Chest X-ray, PA view. Patient: 29 years old, sex F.
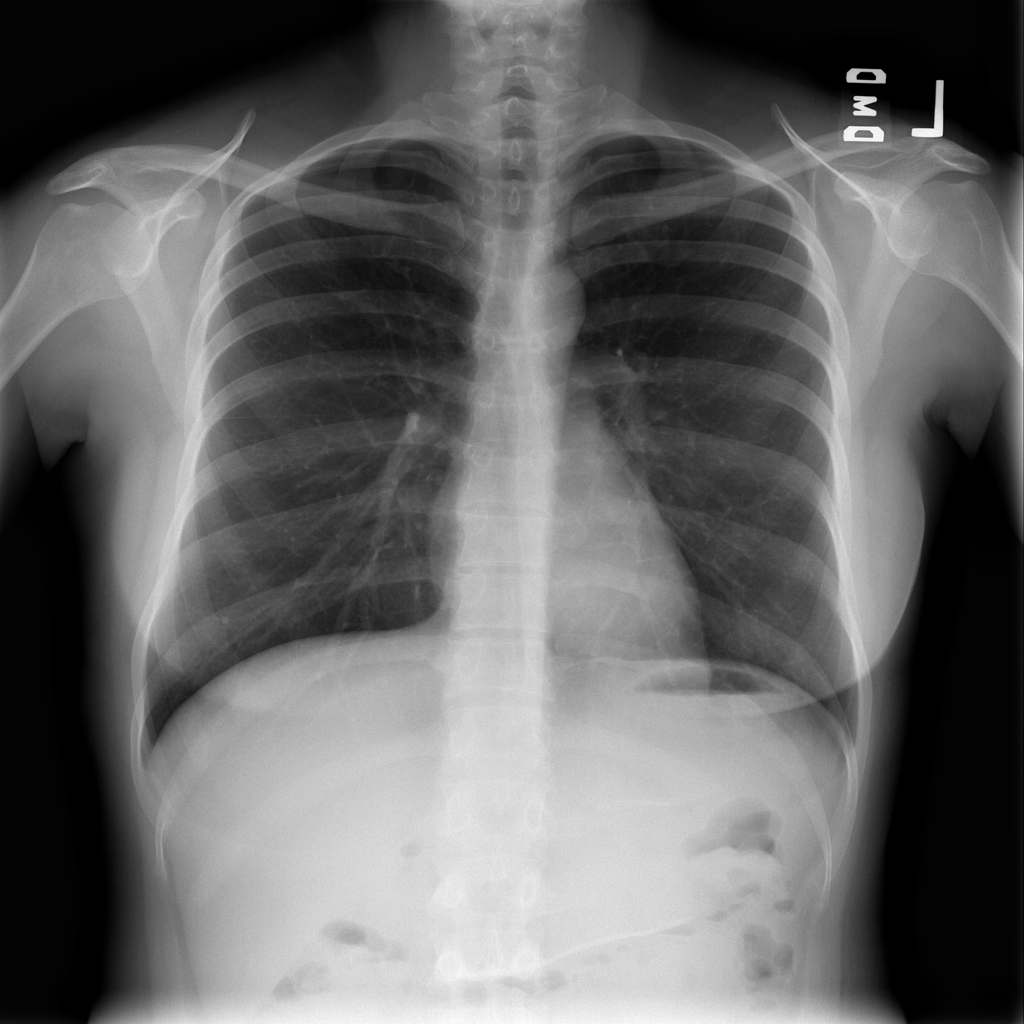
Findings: No Finding